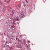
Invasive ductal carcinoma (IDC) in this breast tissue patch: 1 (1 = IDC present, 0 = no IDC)